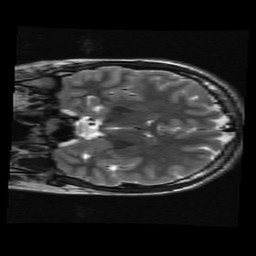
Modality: T2w
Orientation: coronal
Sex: female
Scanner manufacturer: ge
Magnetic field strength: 3 T
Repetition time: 5 s
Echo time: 0.1012 s